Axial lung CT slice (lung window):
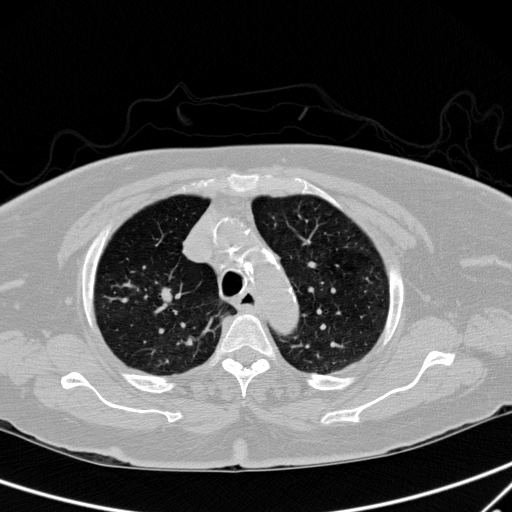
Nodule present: no